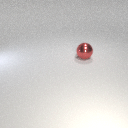
large red metal sphere